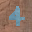
Label: 4